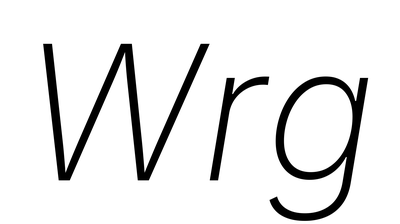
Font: Inter-Italic_ExtraLight_Italic